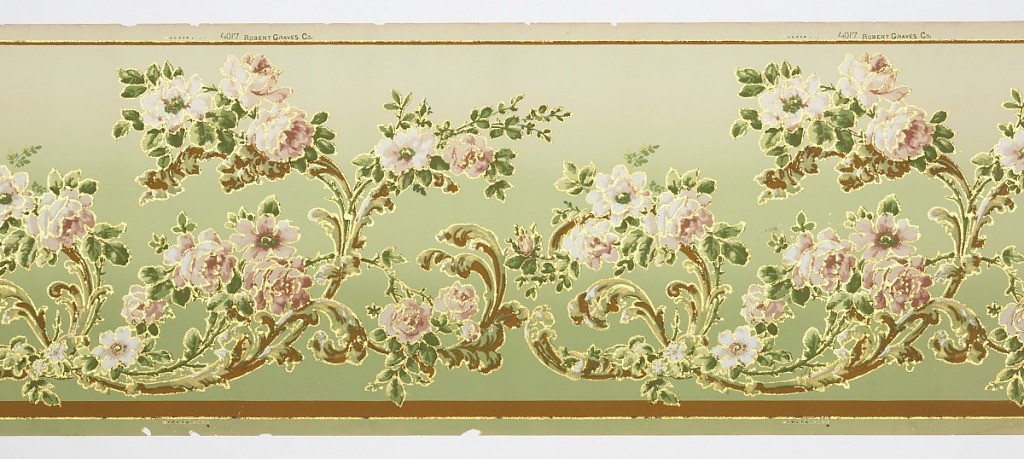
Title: Brillion Collection
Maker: Robert Graves Co., New York, New York
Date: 1905–1915
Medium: Machine-printed paper, mica flakes
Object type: Frieze
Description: Flitter frieze with acanthus leaves framing sprays of large roses and leaves. Background: Celadon blending into a darker green. Design printed in forest green, olive, pink, rose, coral, white, umber, metallic gold and gold mica flakes.